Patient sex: F
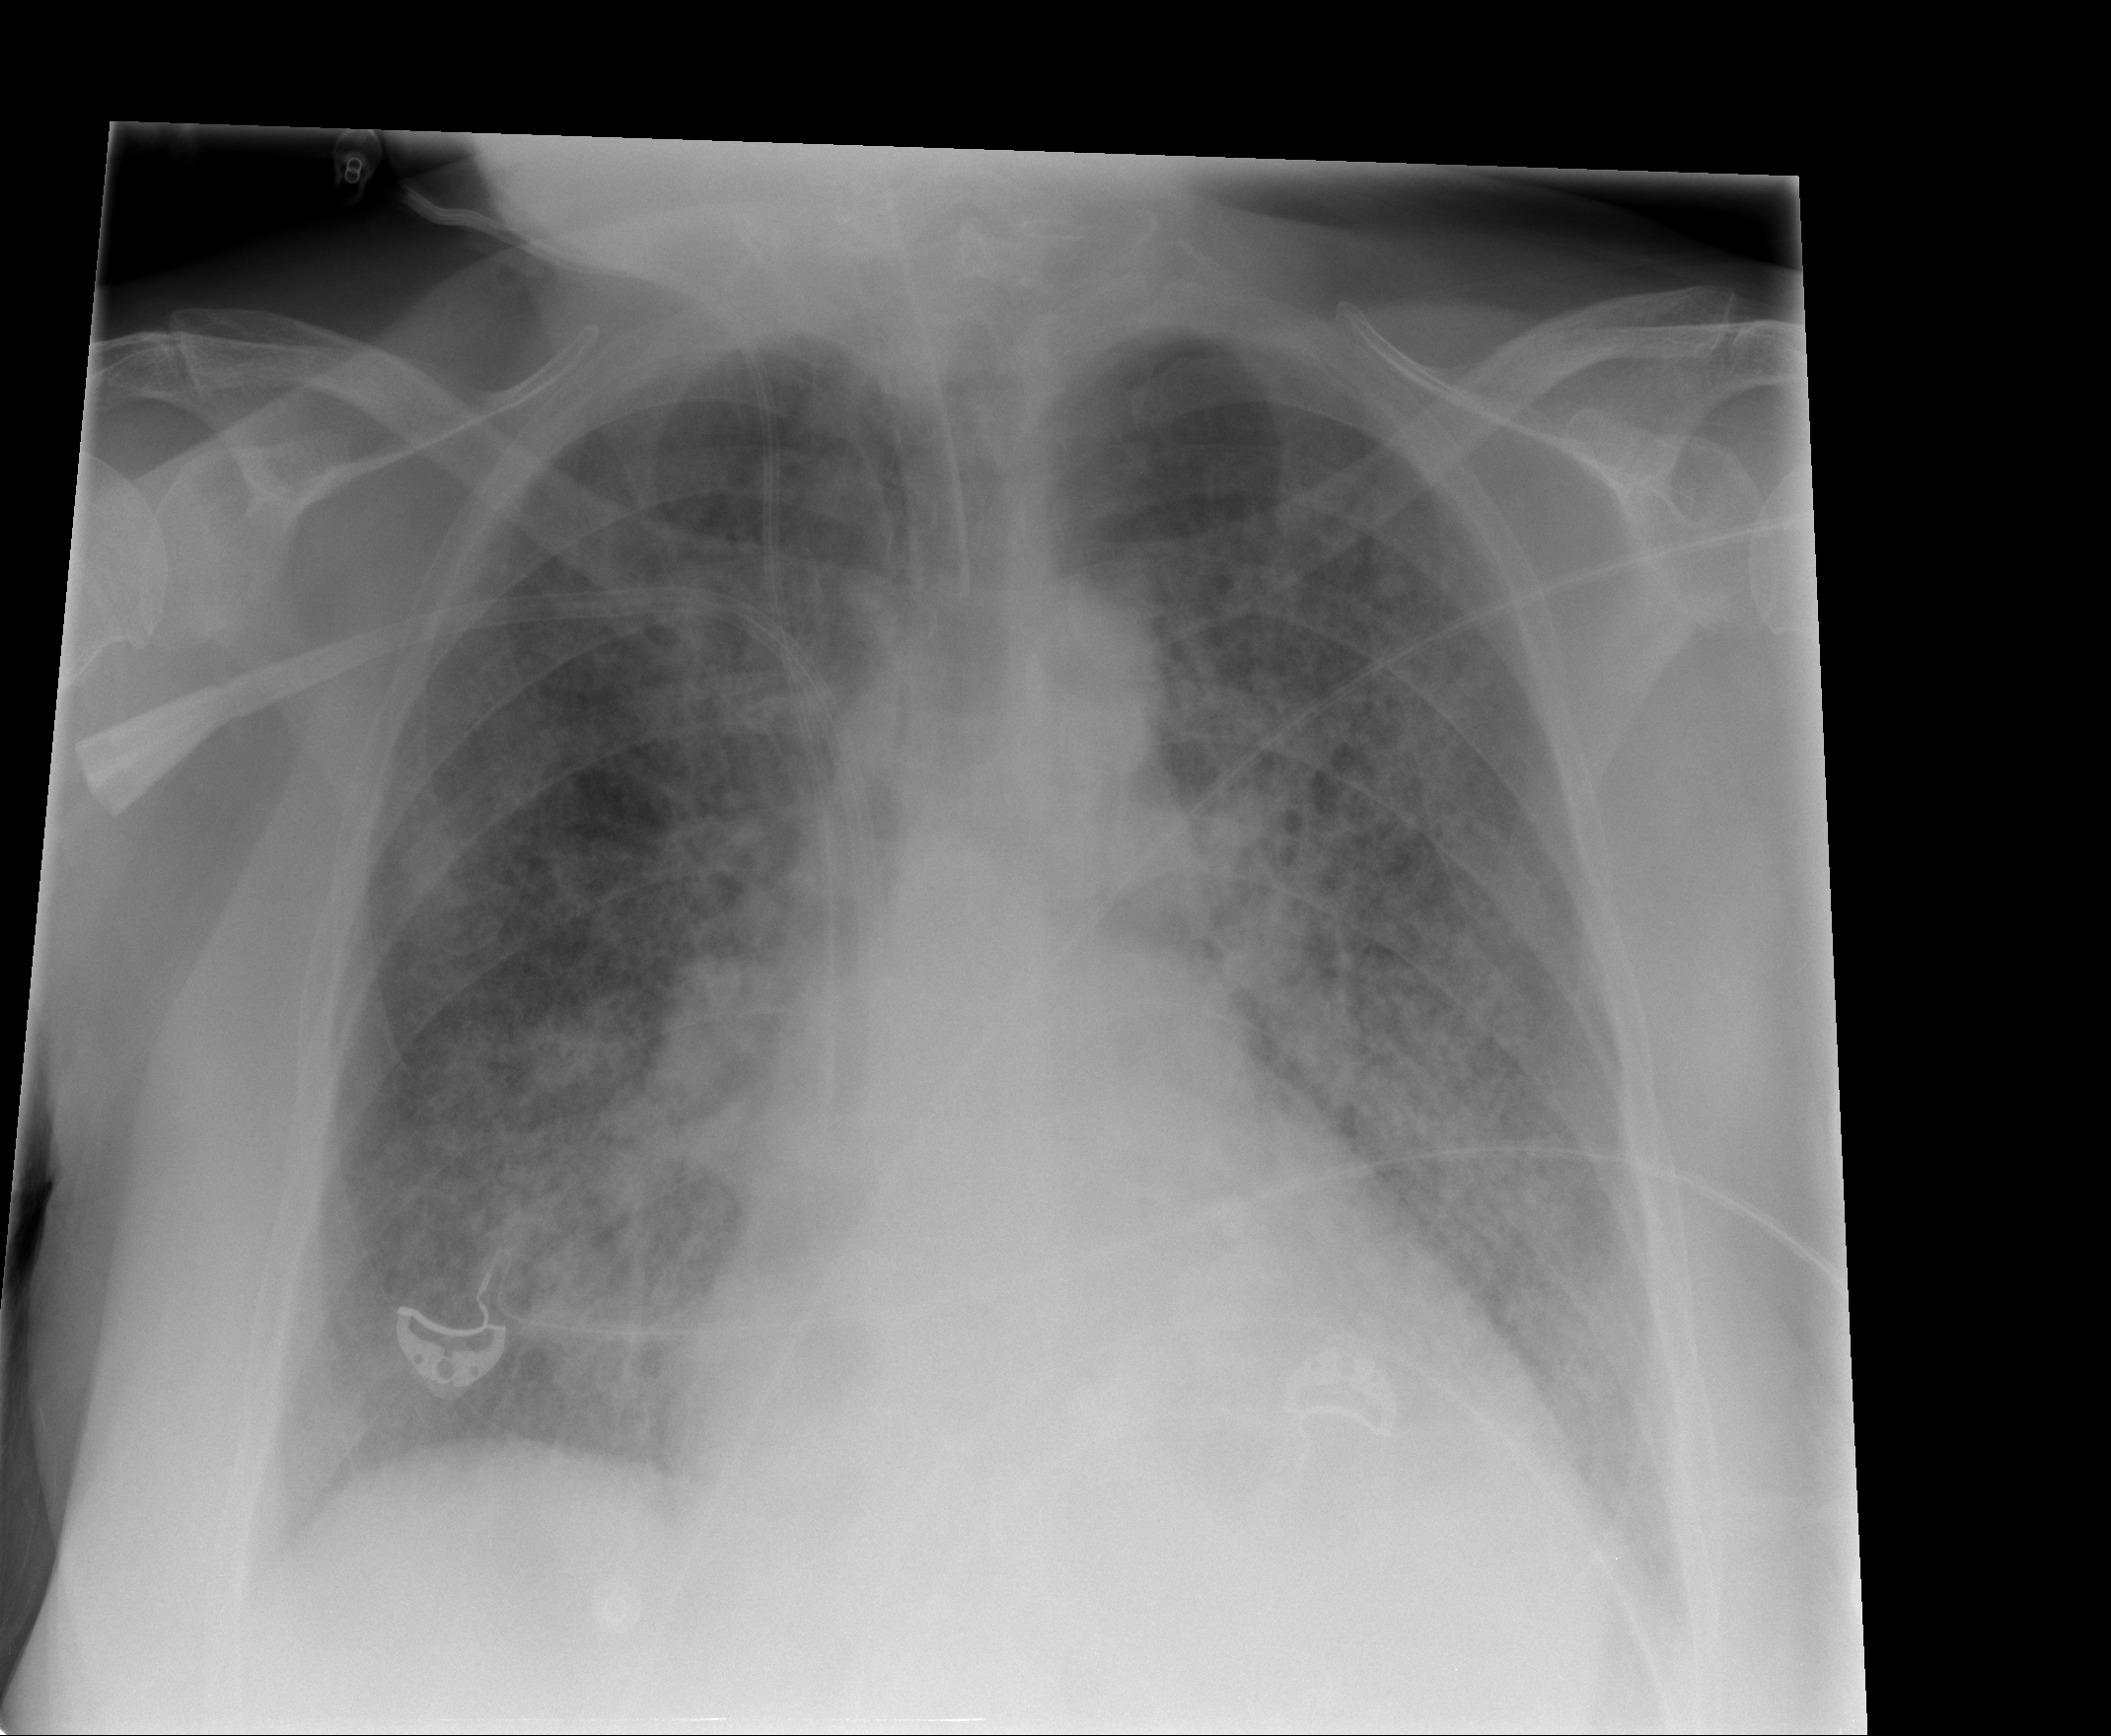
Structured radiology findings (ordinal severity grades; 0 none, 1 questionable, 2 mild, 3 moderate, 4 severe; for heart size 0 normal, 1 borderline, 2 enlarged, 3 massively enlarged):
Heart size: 2
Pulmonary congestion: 3
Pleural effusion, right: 0
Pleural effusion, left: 2
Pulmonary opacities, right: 3
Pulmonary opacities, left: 3
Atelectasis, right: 0
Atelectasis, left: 2